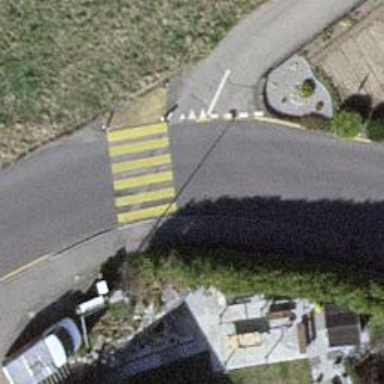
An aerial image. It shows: Uncontrolled zebra crossing on the road.